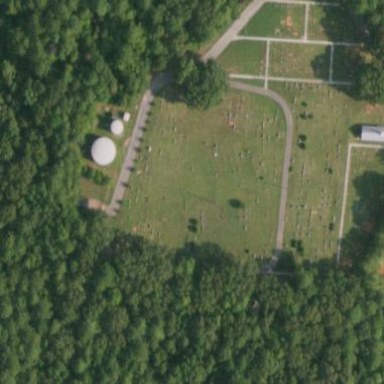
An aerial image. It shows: Cemetery.